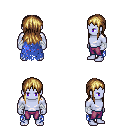
a pixel art fantasy rpg character, male body template, dark elf, purple skin, blue tattered cape, magenta pants, blonde unkempt hairstyle, white cloth bandages, four views (front, back, left, right), 2x2 character sprite sheet, small pixel art, hard edges, no anti-aliasing